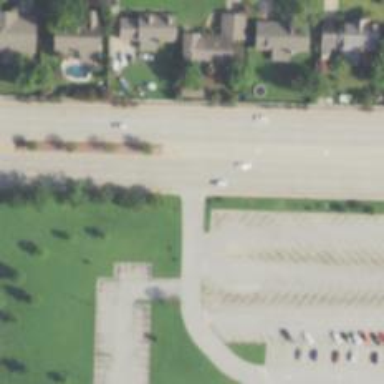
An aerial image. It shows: Footway crossing.